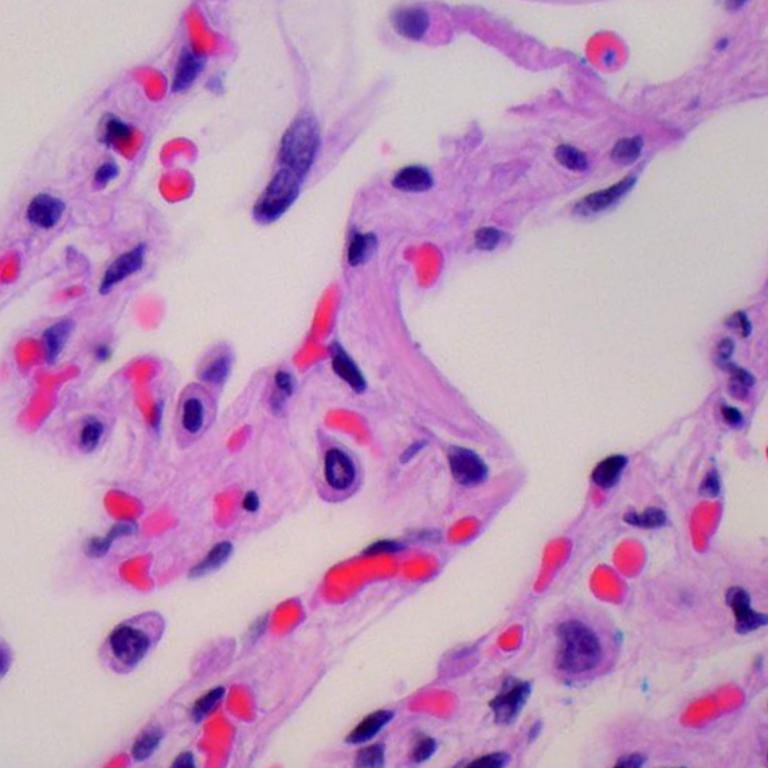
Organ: lung
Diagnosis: benign